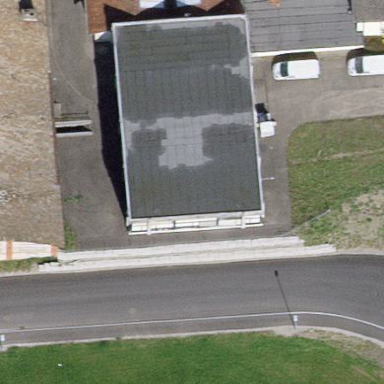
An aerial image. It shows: Industrial building.